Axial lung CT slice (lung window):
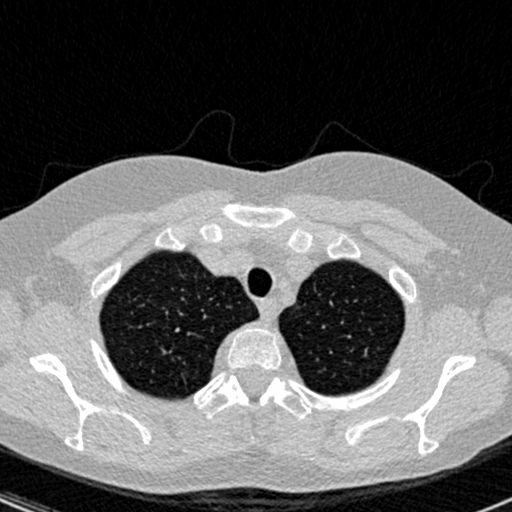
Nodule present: no